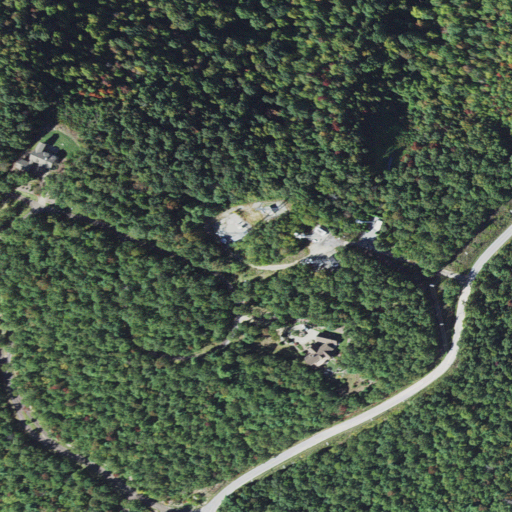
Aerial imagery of mountain in North Carolina named The Pinnacle containing deciduous forest, open development, mixed forest, shrub, and low intensity development